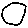
Label: circle